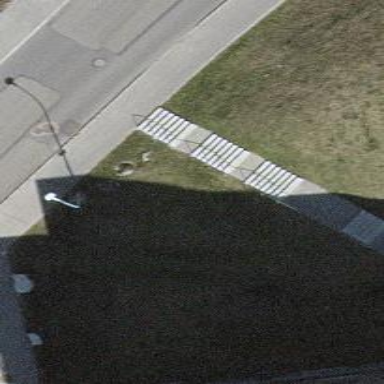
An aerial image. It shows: Road with steps.